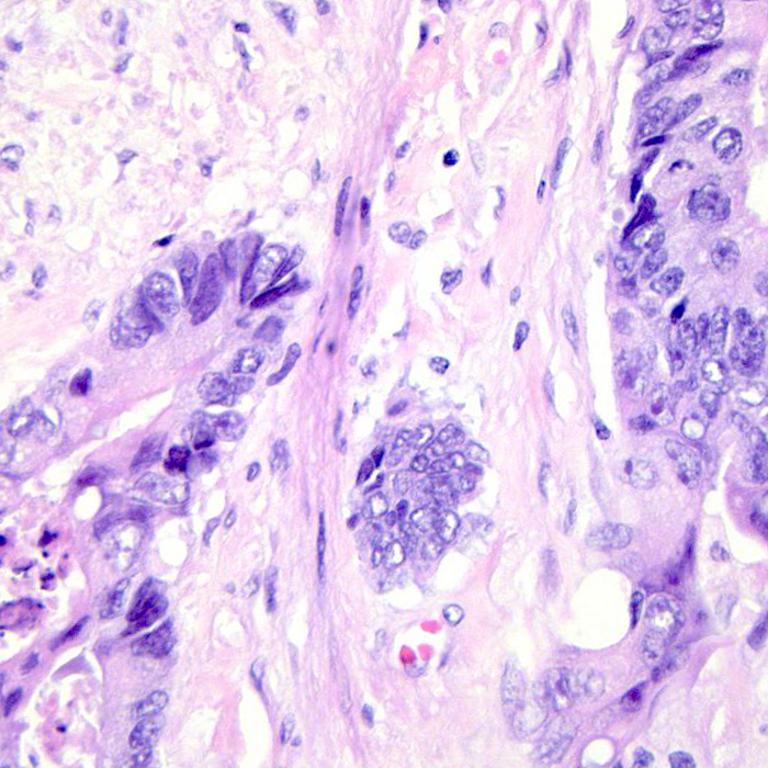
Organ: colon
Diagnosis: adenocarcinomas